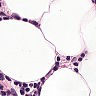
Metastatic tissue present: no